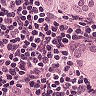
Metastatic tissue present: no